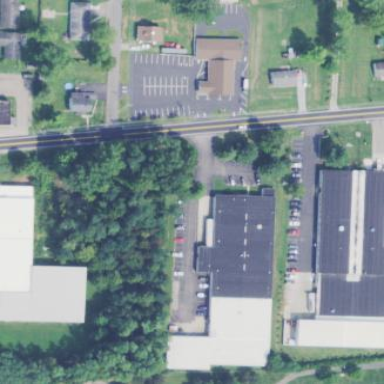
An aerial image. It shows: Industrial building.